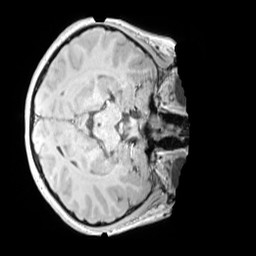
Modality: MP2RAGE
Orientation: axial
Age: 9
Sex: female
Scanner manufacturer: siemens
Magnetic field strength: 3 T
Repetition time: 4 s
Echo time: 0.00303 s